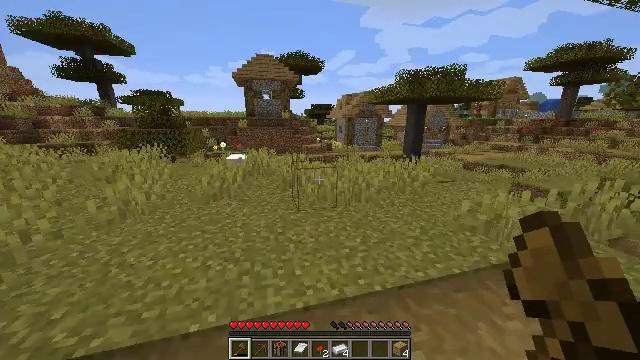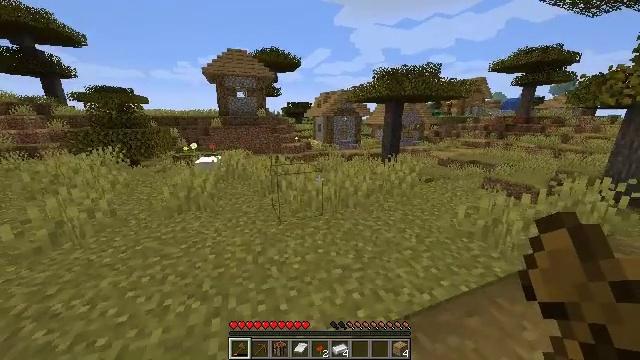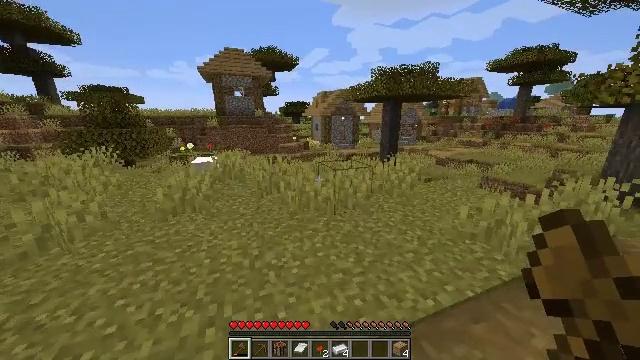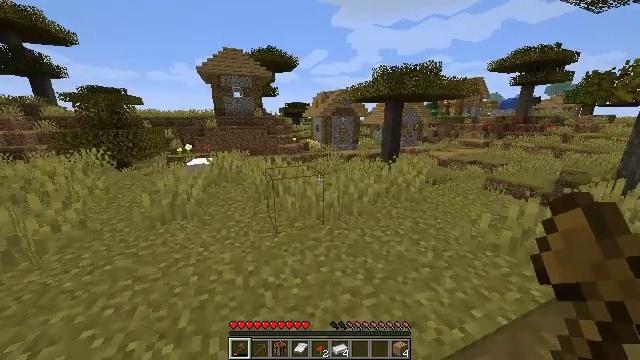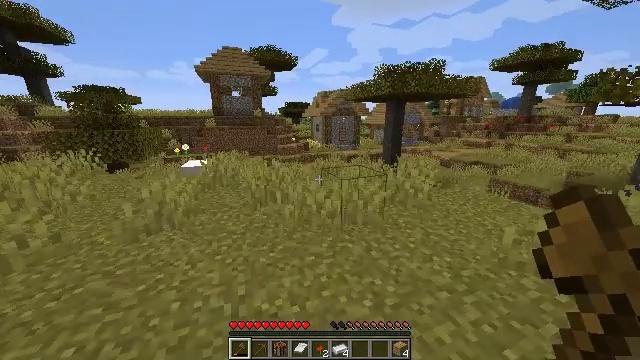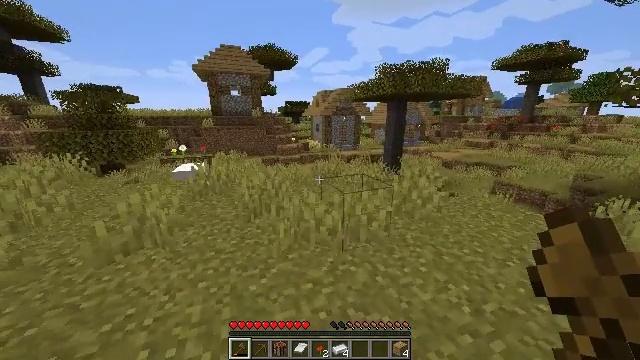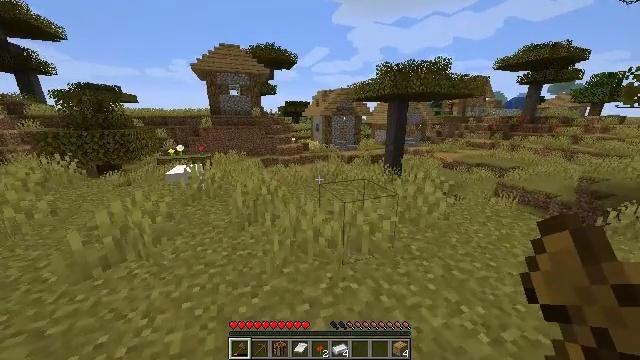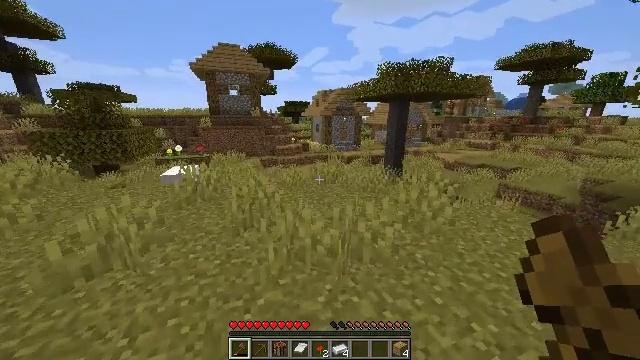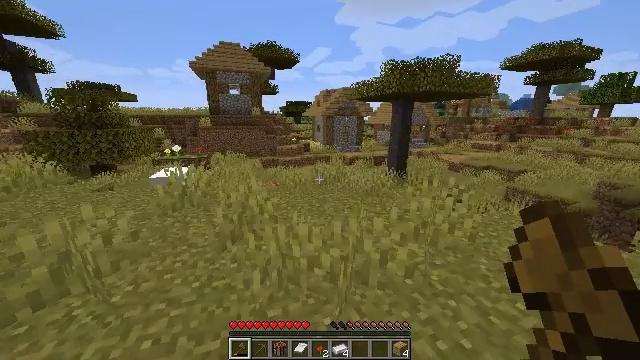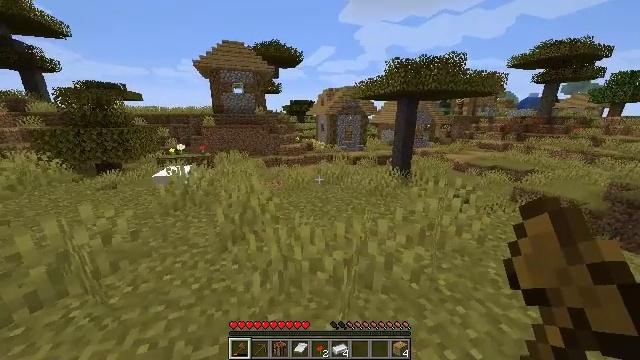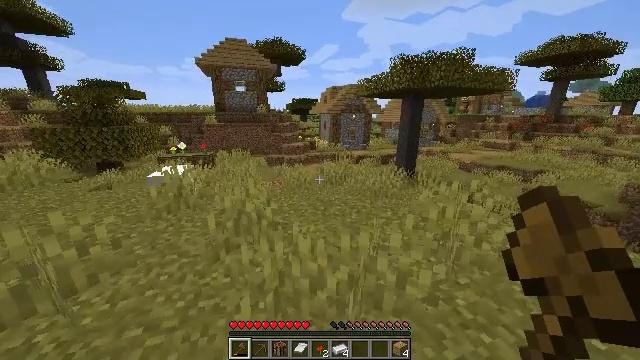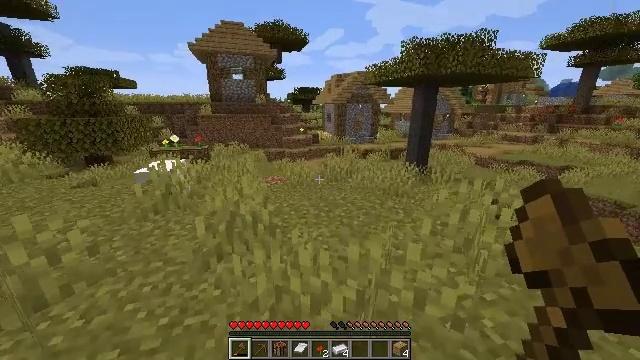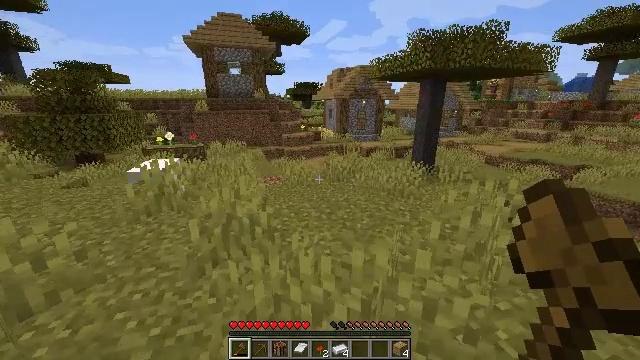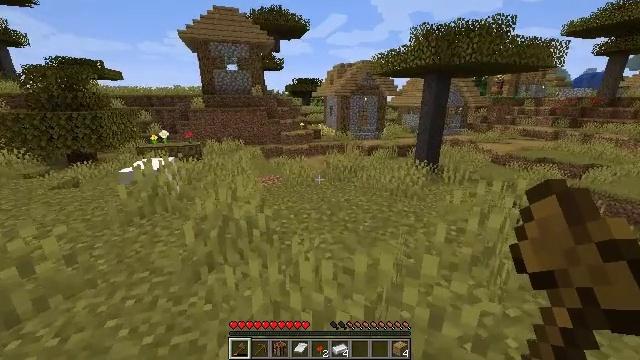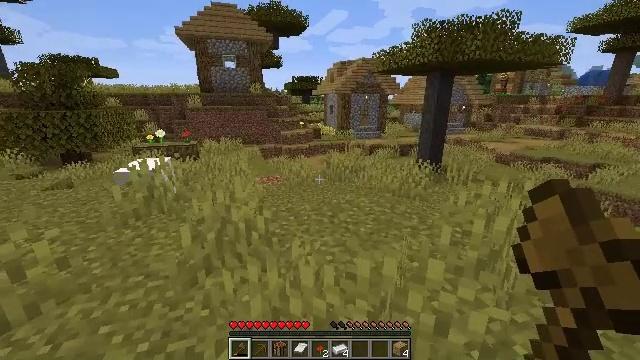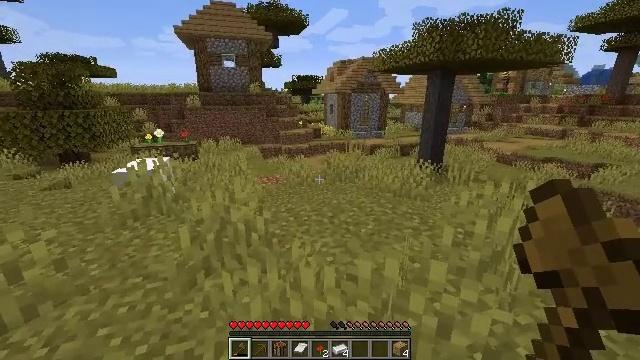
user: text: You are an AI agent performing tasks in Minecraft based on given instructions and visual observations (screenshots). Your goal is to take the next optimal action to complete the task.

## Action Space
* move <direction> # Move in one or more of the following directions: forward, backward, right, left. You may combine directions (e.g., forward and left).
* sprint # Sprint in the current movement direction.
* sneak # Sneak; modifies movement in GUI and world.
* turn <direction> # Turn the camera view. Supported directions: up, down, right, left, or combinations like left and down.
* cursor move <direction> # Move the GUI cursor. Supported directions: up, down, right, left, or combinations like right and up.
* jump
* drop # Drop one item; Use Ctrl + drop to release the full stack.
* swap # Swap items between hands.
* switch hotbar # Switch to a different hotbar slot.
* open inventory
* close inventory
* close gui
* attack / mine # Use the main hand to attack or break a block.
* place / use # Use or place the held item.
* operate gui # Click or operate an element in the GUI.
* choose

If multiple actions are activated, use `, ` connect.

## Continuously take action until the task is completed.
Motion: motion action
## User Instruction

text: Open the crafting table to craft bread with wheat.
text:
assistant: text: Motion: move forward, turn right
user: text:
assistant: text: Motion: move forward
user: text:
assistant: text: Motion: move forward
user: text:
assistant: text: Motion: move forward
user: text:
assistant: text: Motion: move forward
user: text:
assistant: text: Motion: move forward
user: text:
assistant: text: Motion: move forward
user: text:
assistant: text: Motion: move forward
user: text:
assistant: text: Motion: move forward
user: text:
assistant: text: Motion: no_op
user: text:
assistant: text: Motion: turn down
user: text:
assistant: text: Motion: no_op
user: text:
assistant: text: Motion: no_op
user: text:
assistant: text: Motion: no_op
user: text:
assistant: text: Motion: no_op
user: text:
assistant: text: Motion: no_op
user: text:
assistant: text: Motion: no_op
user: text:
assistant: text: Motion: no_op
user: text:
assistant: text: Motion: no_op
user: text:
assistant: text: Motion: no_op
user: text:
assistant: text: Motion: no_op
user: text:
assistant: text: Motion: no_op
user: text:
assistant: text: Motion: no_op
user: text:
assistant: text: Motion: no_op
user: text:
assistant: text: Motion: no_op
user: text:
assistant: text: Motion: no_op
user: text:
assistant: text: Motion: no_op
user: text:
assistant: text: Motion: no_op
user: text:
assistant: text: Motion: no_op
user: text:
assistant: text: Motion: no_op